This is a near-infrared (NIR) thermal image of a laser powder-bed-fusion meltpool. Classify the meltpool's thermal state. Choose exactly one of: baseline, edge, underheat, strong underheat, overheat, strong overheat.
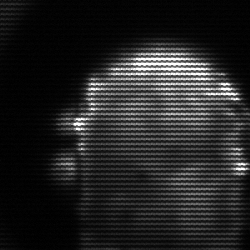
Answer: baseline